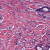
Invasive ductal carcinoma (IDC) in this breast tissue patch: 1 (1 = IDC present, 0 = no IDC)